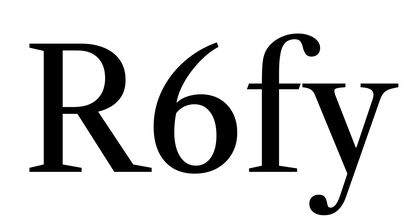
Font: LibreCaslonText_Regular